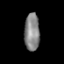
Tissue: prostate
Cell type: Fibroblasts
Senescence score: 0.7081
Nuclear area (px): 560
Mean DAPI intensity: 133.127